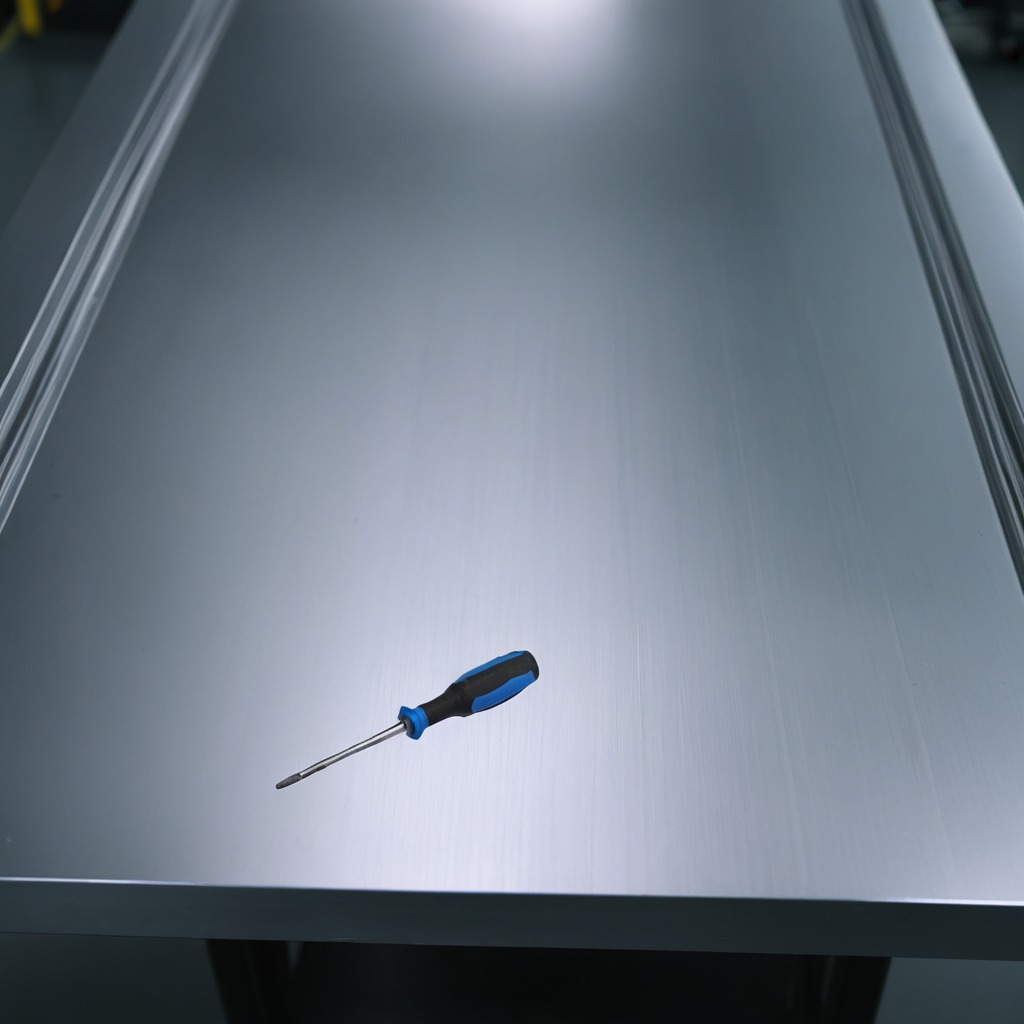
A screwdriver is lying on the metal table in a machine shop under fluorescent lights.